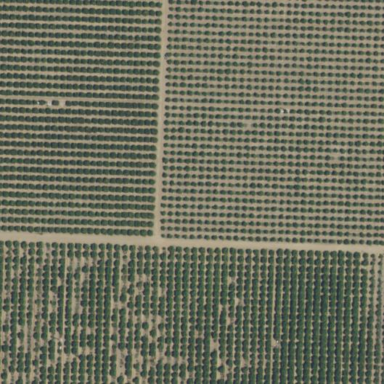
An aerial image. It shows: Orange orchard with rows of vibrant orange trees.